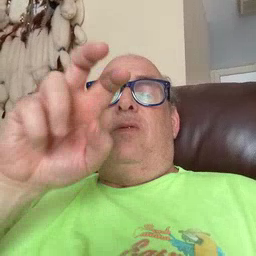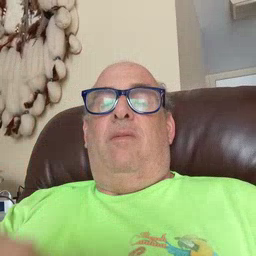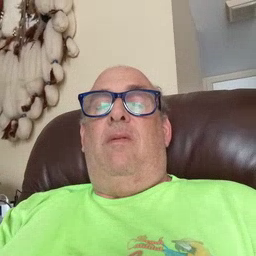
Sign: jump